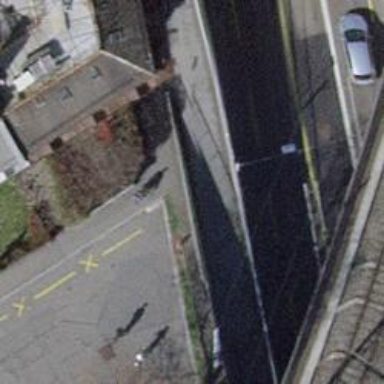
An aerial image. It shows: Cycle barrier.